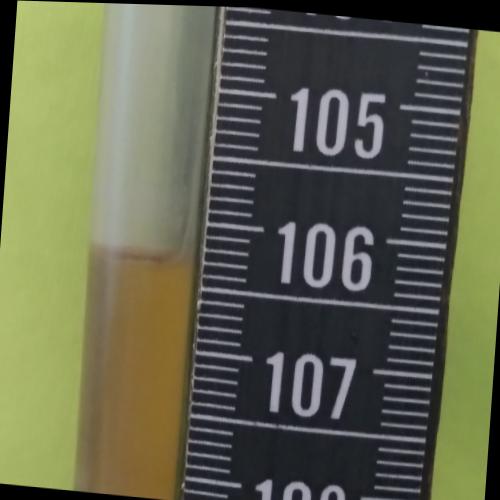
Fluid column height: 106.3 cm